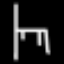
Label: chair